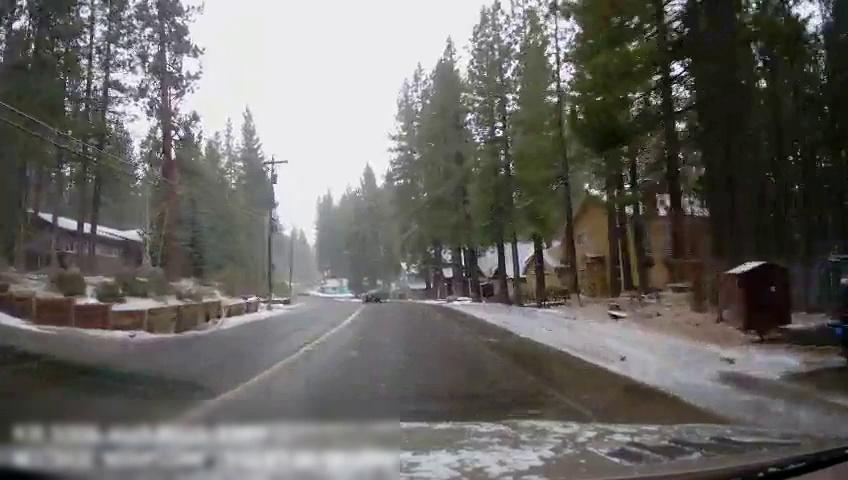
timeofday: Day
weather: Snowy
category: Drivable Space
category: Vehicles | SUV
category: Vehicles | Car
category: Lanes | Current Lane
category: Lanes | Current Lane